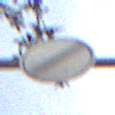
Verkehrszeichen: EndeSaemtlicherBegrenzungen
Umgebung: Outdoor, Nature
Tageszeit: Midday
Wetter: PartlyCloudy
Licht: Natural
Jahreszeit: NotSpecified
Kontrast: LowContrast